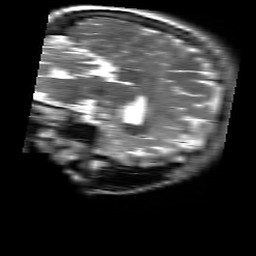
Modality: T2w
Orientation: sagittal
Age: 20
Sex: female
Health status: healthy
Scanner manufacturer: siemens
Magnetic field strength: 3 T
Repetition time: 4.01 s
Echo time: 0.116 s